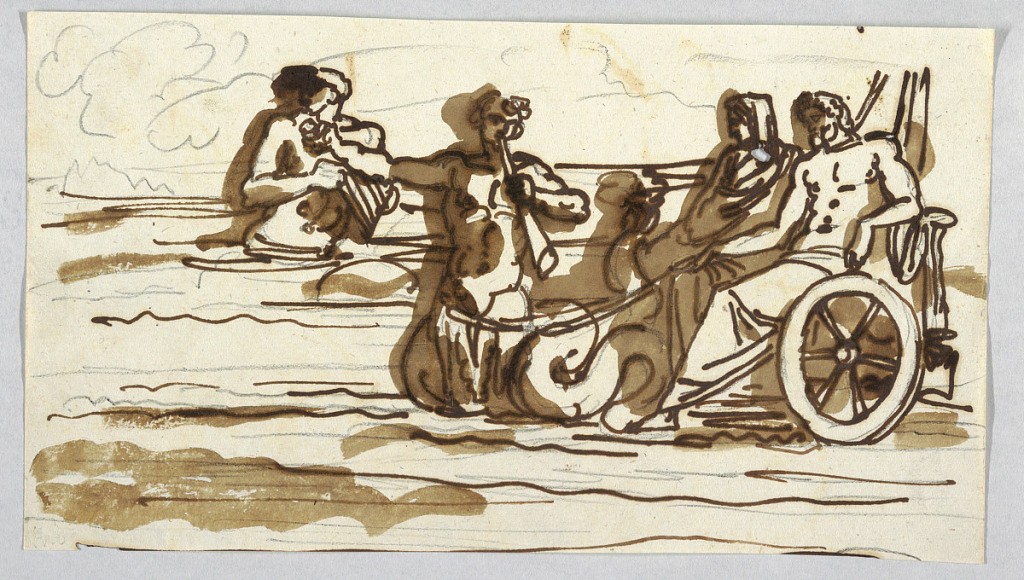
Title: Neptune Riding over the Sea in a Chariot
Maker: Felice Giani, Italian, 1758–1823
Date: ca. 1820
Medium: Pen and brown ink, brush and brown wash over traces of graphite on off white laid paper
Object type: Drawing
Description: Seated in chariot, accompanied by woman. God holds chariot's reins, which are fastened to merman who  blows into horn. Another merman holds musical instrument.